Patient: sex F, age 33
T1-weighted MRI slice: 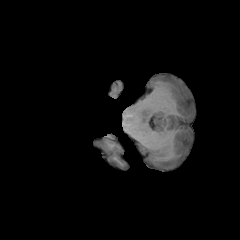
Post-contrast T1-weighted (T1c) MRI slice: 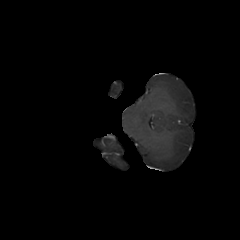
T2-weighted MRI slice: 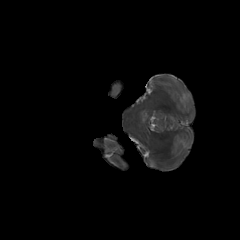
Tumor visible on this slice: yes
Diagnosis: Glioblastoma, IDH-wildtype
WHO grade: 4